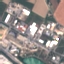
Land use / land cover: Industrial